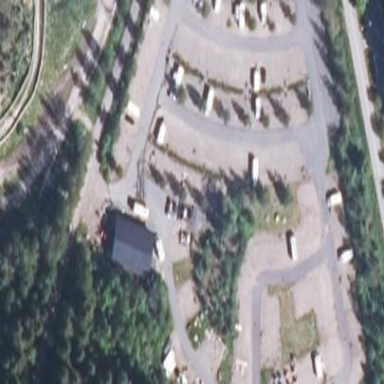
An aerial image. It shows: Caravan site with tents and caravans. The site provides sanitary dump station facility.